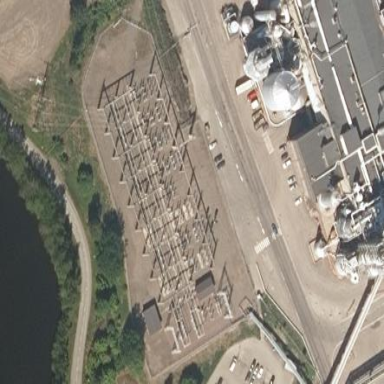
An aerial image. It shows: Industrial substation with power supply facilities.